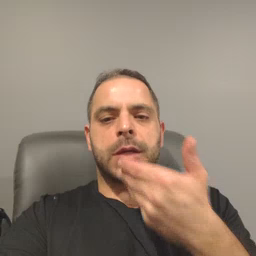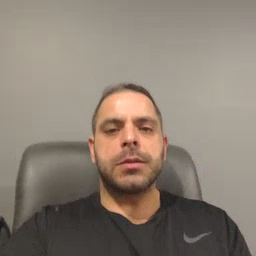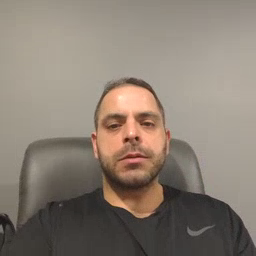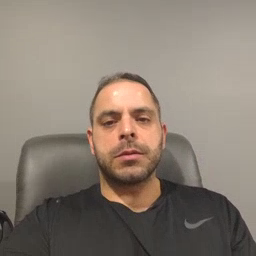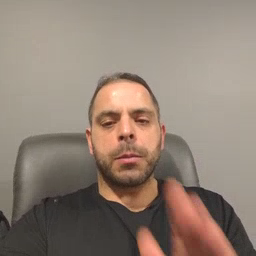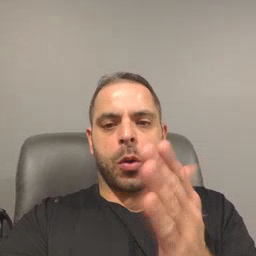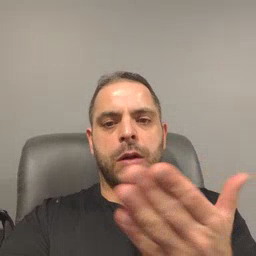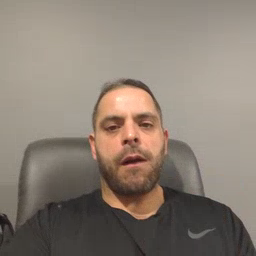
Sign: book